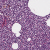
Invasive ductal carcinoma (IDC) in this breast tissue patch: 1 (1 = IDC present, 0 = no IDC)